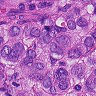
Metastatic tissue present: yes